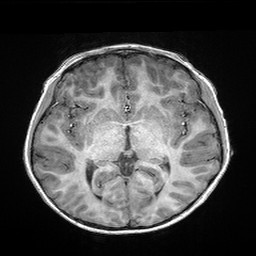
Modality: T1w
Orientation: coronal
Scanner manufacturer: siemens
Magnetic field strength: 3 T
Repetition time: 2.3 s
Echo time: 0.00298 s